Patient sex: M
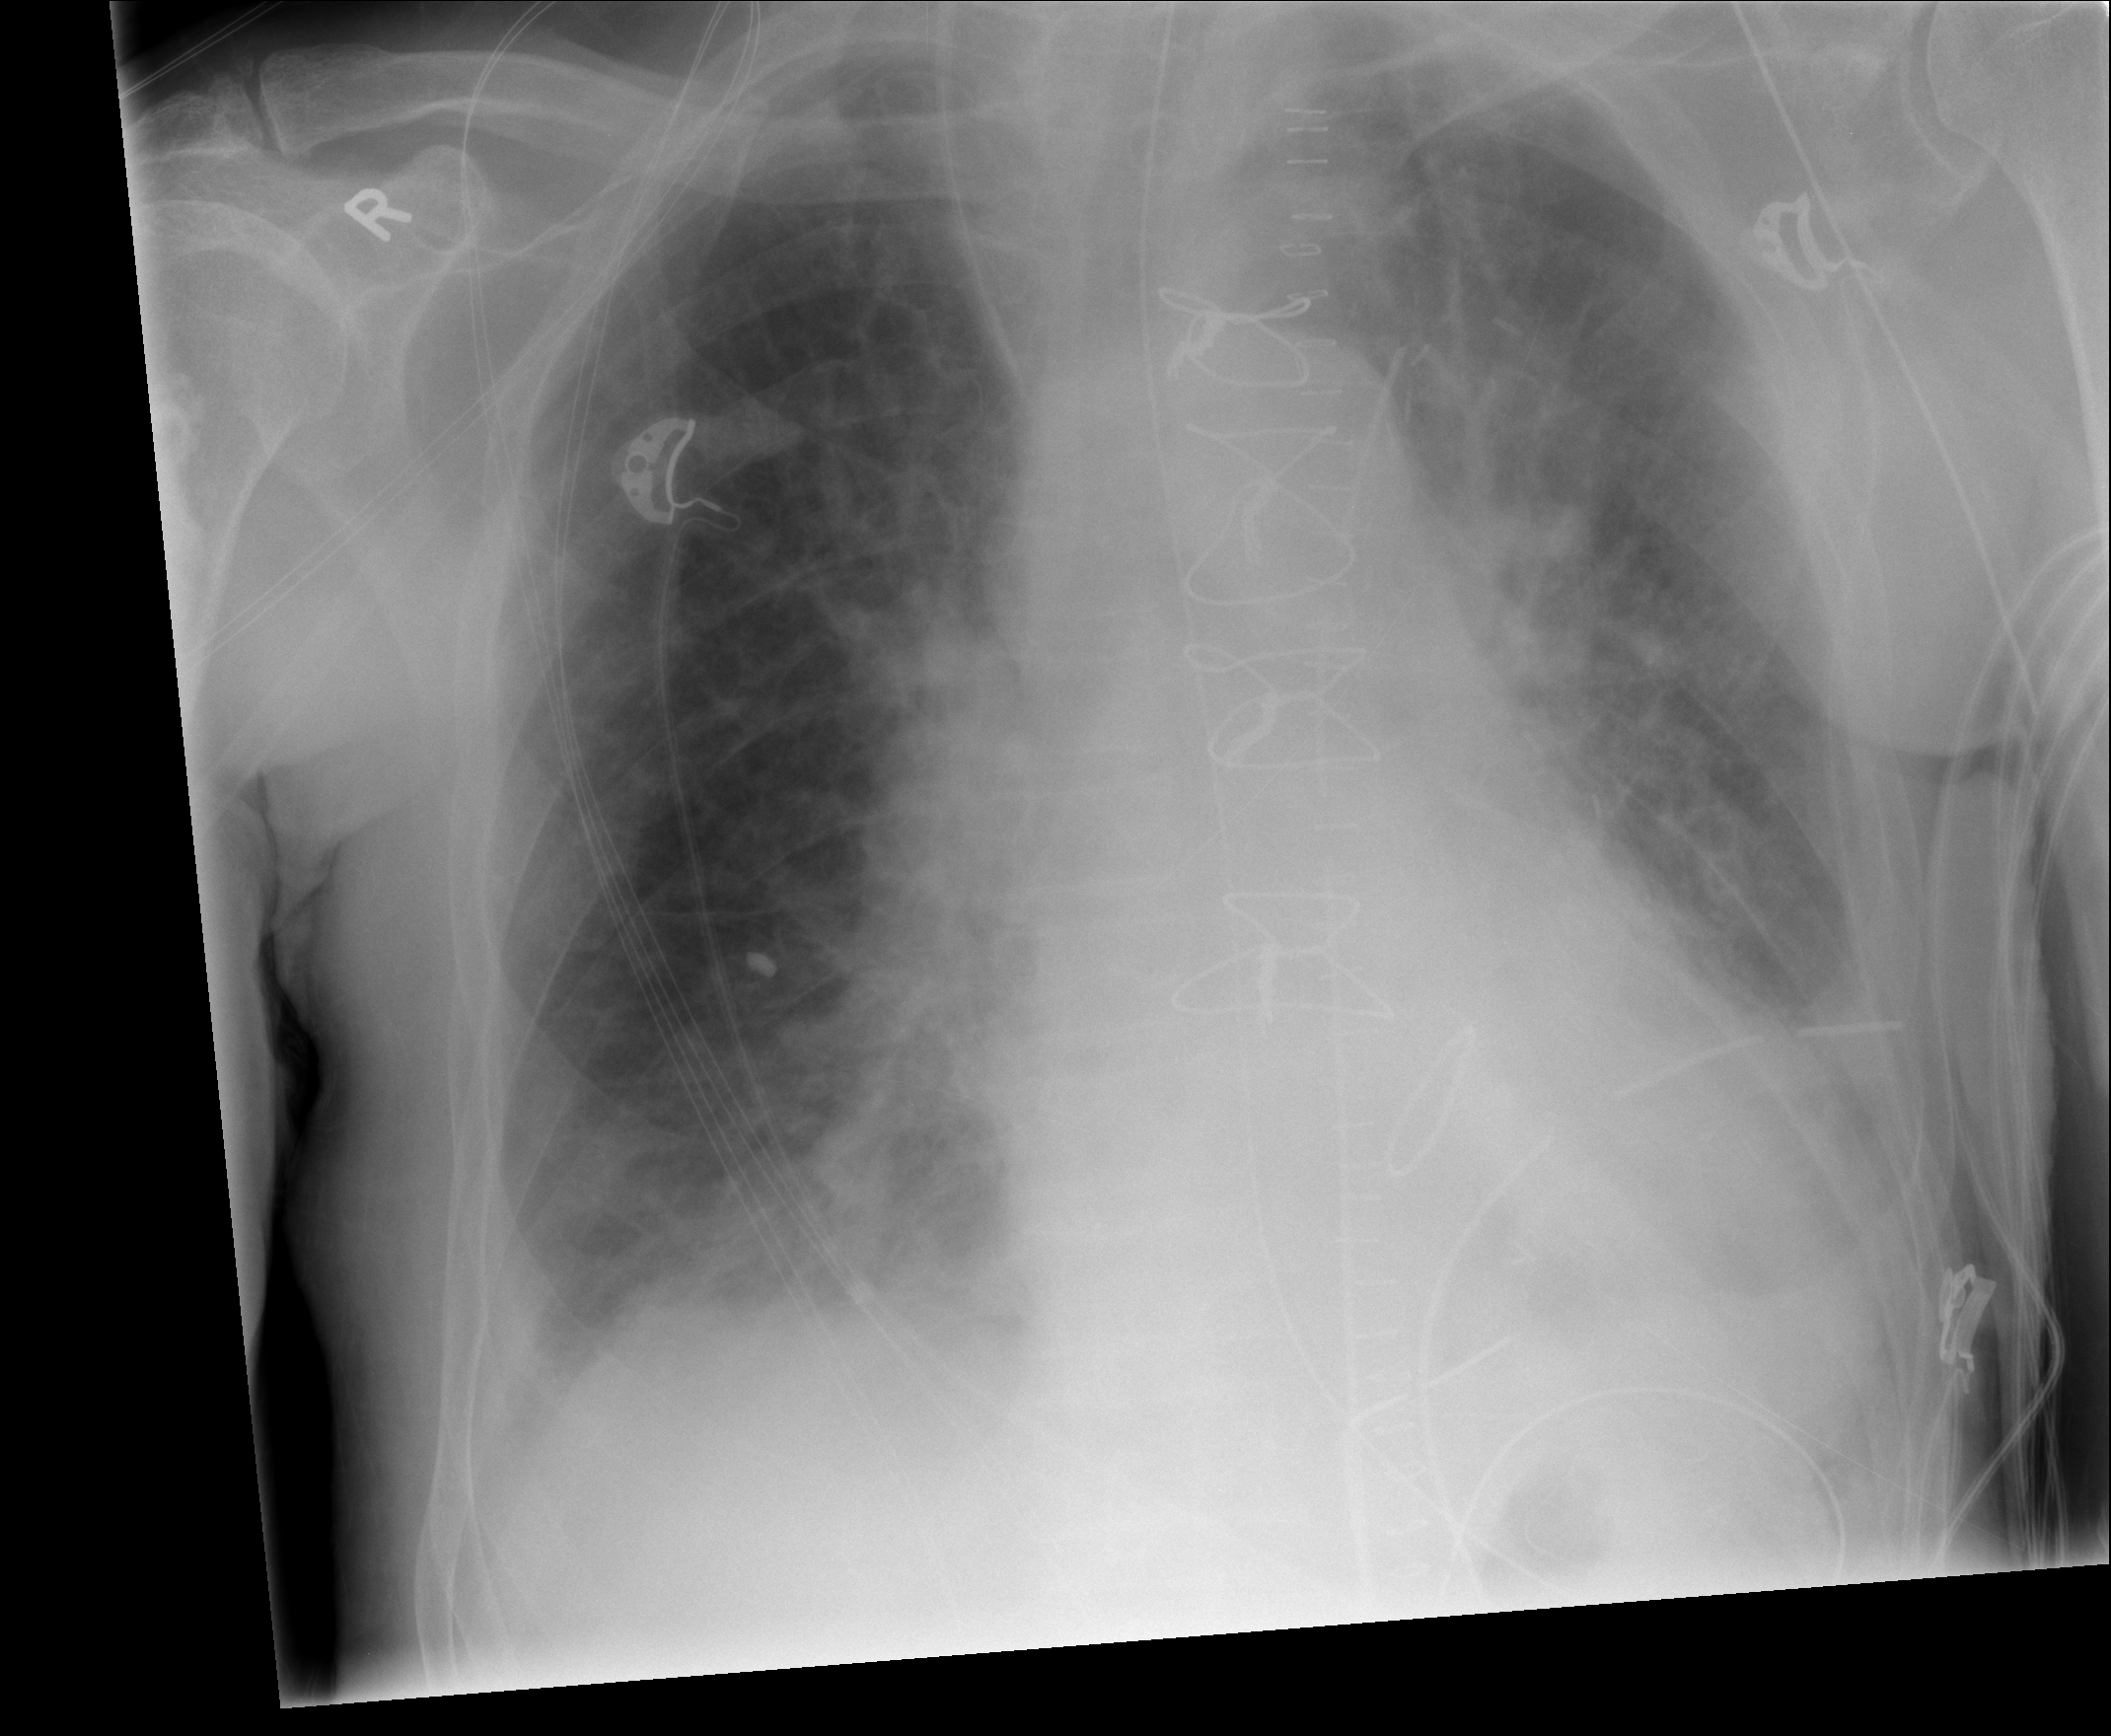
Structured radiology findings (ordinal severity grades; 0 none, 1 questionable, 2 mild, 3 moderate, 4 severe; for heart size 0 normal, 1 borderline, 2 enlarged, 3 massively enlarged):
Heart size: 2
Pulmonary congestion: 2
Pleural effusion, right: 2
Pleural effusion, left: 2
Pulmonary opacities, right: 0
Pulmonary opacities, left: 2
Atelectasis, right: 2
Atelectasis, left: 2